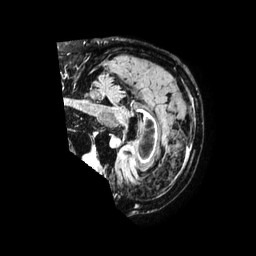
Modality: FLAIR
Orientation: sagittal
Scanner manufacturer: philips
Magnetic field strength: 1.5 T
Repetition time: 8 s
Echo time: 0.3024 s